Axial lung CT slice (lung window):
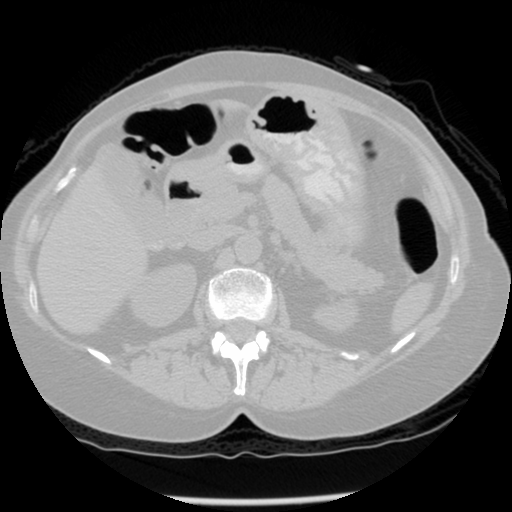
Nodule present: no